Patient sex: M
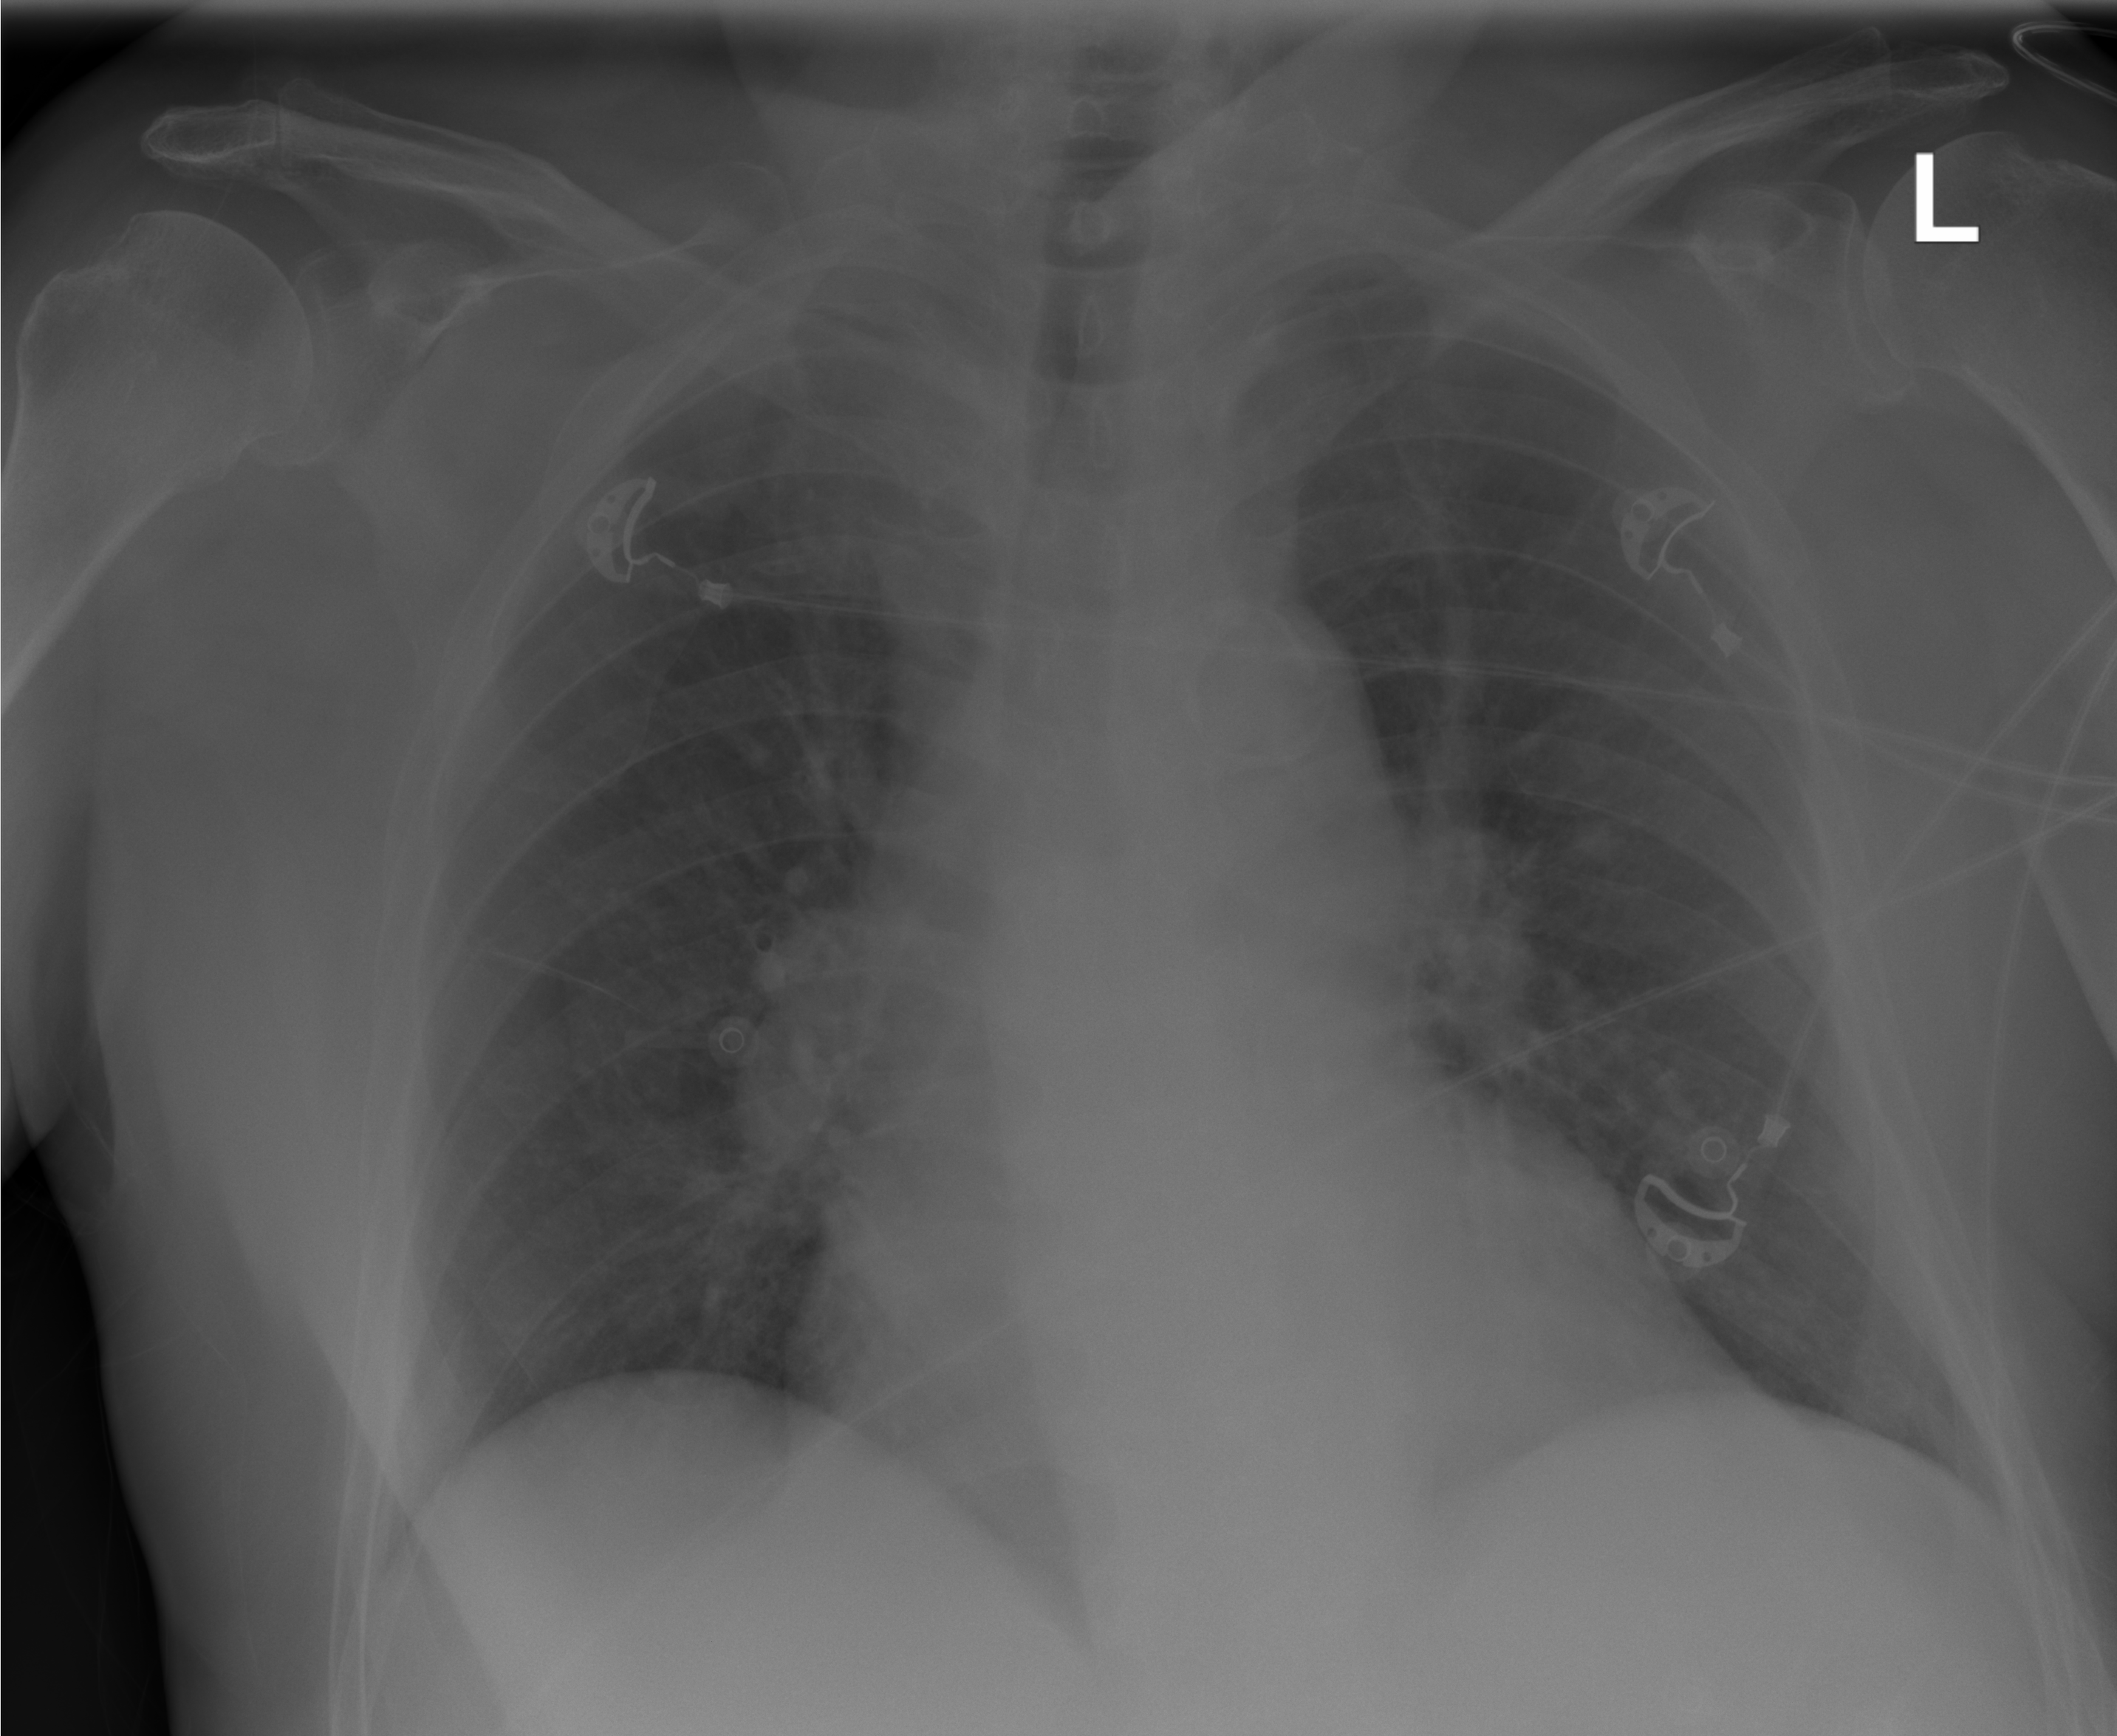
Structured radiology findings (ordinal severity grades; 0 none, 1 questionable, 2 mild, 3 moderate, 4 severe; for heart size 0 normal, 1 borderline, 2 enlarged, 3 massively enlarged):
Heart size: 1
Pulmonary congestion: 2
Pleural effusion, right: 0
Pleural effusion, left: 0
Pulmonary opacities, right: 2
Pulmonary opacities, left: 0
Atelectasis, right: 0
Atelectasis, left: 2